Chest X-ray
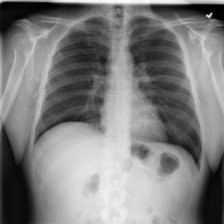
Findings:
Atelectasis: negative
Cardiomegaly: negative
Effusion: negative
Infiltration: negative
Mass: negative
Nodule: negative
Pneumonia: negative
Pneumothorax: negative
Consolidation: negative
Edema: negative
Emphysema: negative
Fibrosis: negative
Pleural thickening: negative
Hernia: negative